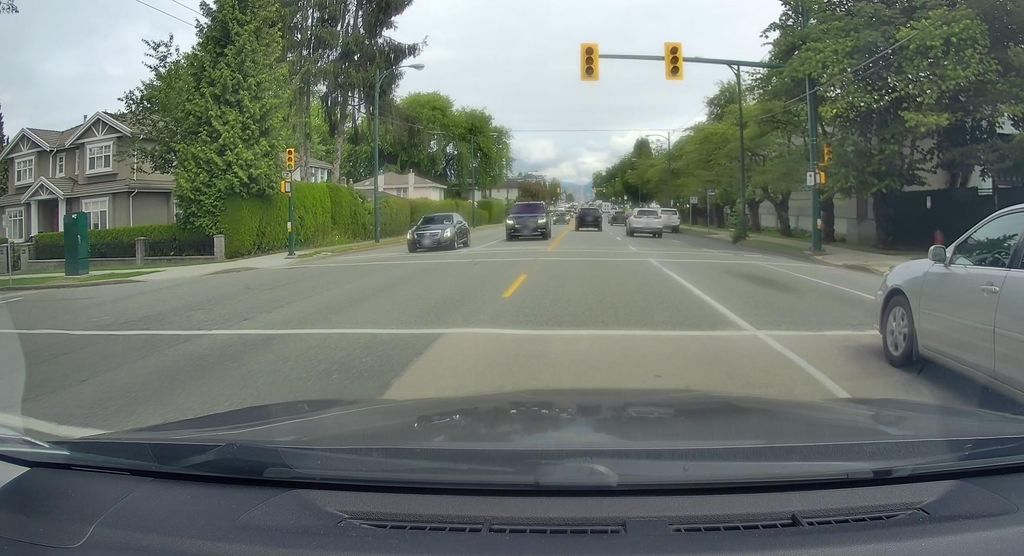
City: vancouver